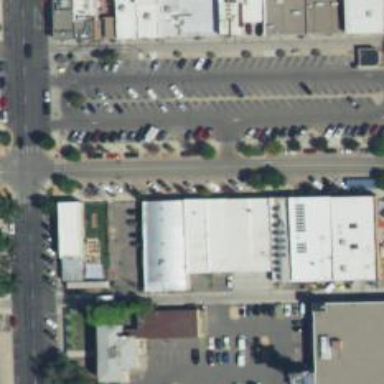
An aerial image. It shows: Parking space is available.